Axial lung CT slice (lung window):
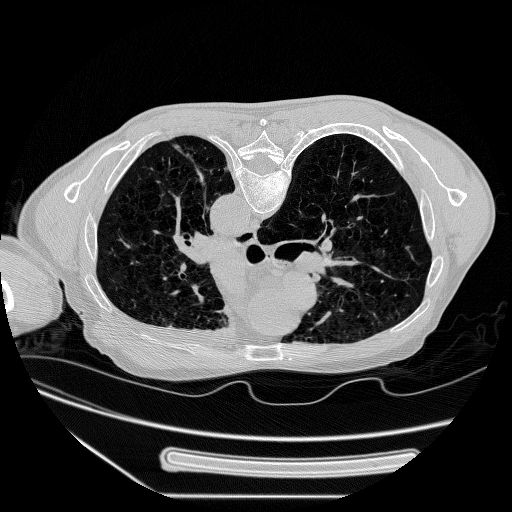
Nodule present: no